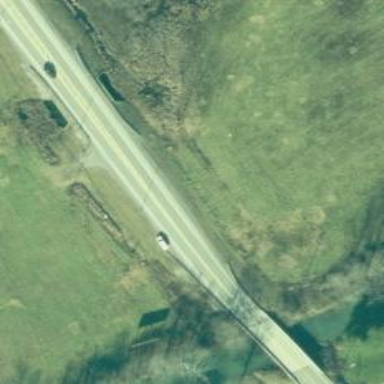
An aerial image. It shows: Asphalt trunk highway.